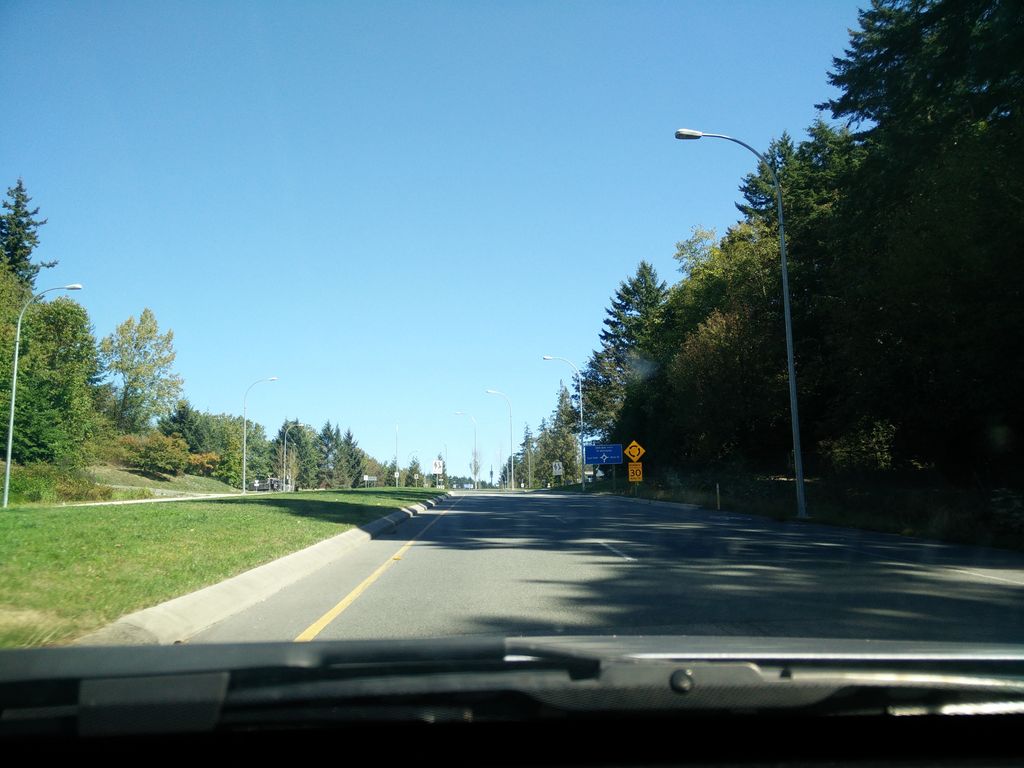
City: vancouver